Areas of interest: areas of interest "Park Square"
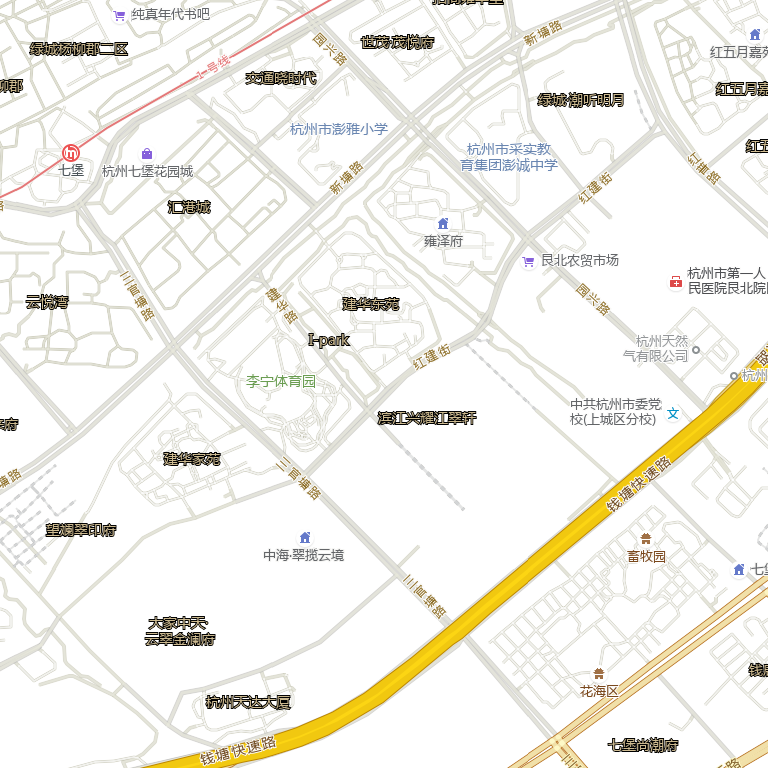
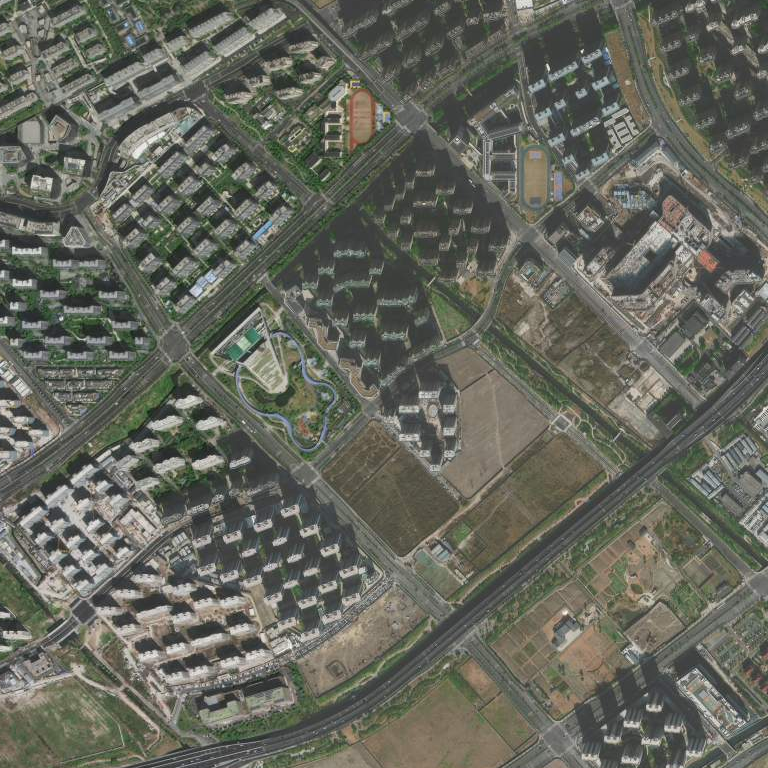